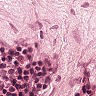
Metastatic tissue present: no